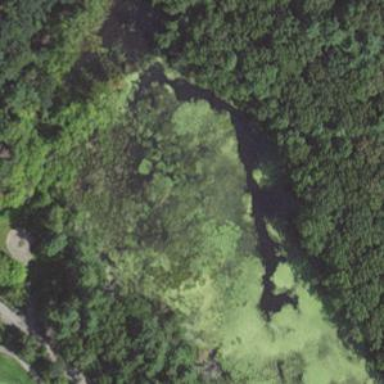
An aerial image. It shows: Marsh wetland.